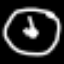
Label: clock